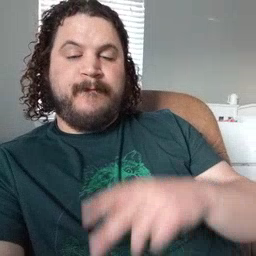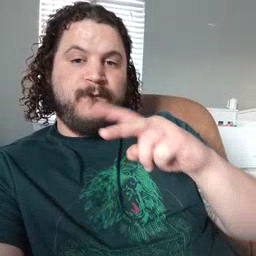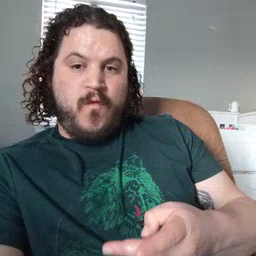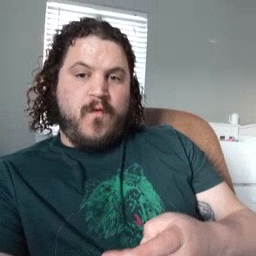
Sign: fall